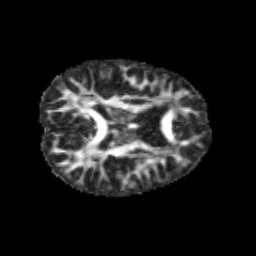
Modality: FA
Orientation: axial
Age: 9
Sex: male
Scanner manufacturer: siemens
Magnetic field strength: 3 T
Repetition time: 3.8 s
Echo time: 0.07 s